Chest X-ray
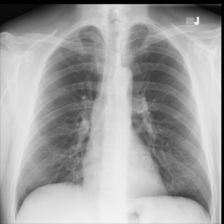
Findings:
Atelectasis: negative
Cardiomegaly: negative
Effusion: negative
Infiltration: negative
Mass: negative
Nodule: negative
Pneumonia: negative
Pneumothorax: negative
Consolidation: negative
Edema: negative
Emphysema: negative
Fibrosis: negative
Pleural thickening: negative
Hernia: negative